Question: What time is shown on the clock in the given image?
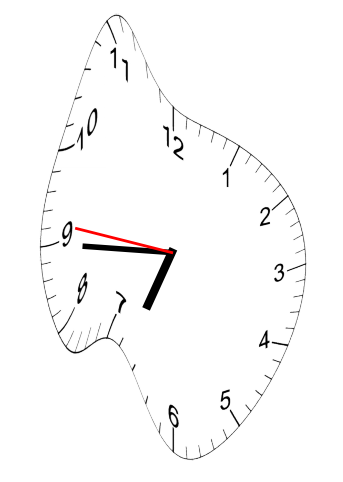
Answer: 06:44:46